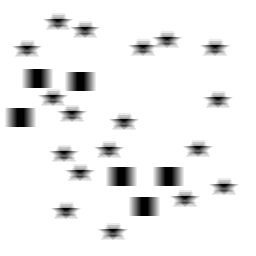
Squares: 6
Triangles: 0
Stars: 18
Total shapes: 24